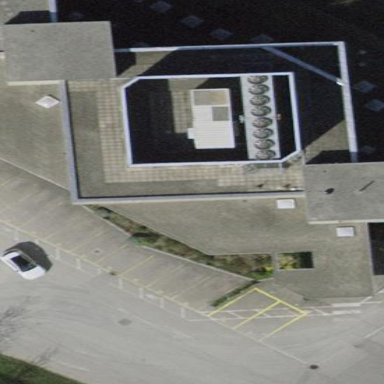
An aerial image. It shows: Office building used for commercial purposes.